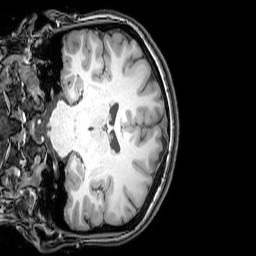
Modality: T1w
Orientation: coronal
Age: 21
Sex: female
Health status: healthy
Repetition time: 0.081 s
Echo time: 0.037 s